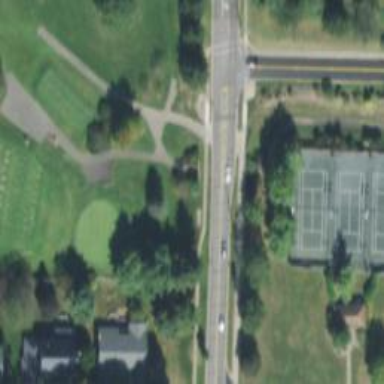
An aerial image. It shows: Path for both road and golf.